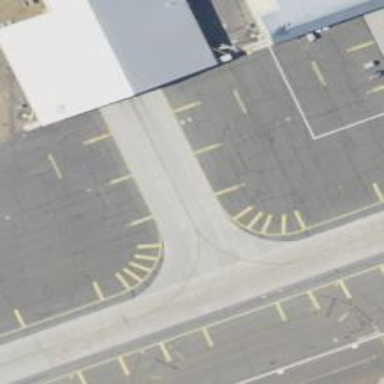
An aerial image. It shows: Image of taxiway at airport.